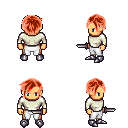
a pixel art fantasy rpg character, male body template, human, tanned skin, white long-sleeve shirt, white pants, red pixie cut hairstyle, metal boots, dagger, four views (front, back, left, right), 2x2 character sprite sheet, small pixel art, hard edges, no anti-aliasing